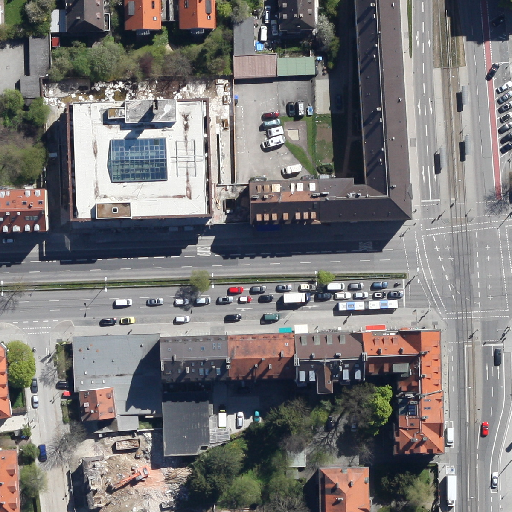
Referring expression: car in the parking area